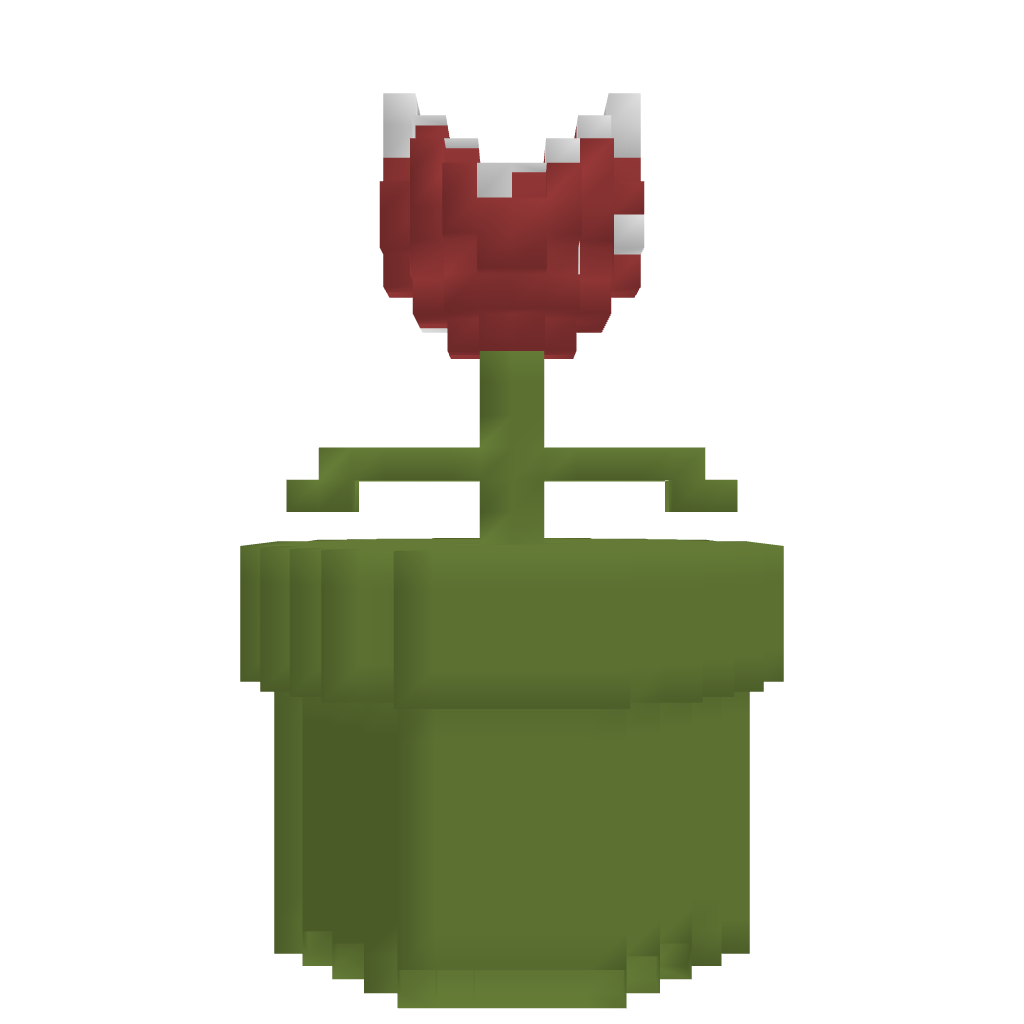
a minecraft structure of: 3d mario pipe _pharna plant high quality green pipe red plant